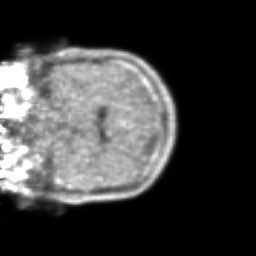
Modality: PET
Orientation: coronal
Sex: female
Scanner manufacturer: ge